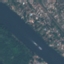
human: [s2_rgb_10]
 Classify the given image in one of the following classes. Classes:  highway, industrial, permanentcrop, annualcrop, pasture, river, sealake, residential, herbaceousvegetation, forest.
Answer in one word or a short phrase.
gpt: River